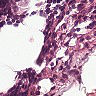
Metastatic tissue present: no